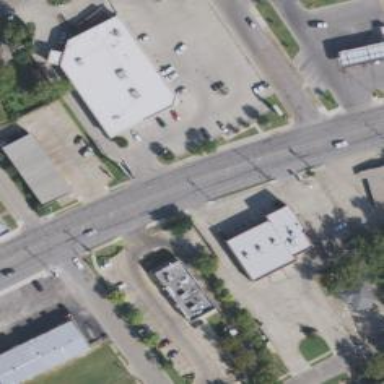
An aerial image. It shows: Unmarked road crossing.